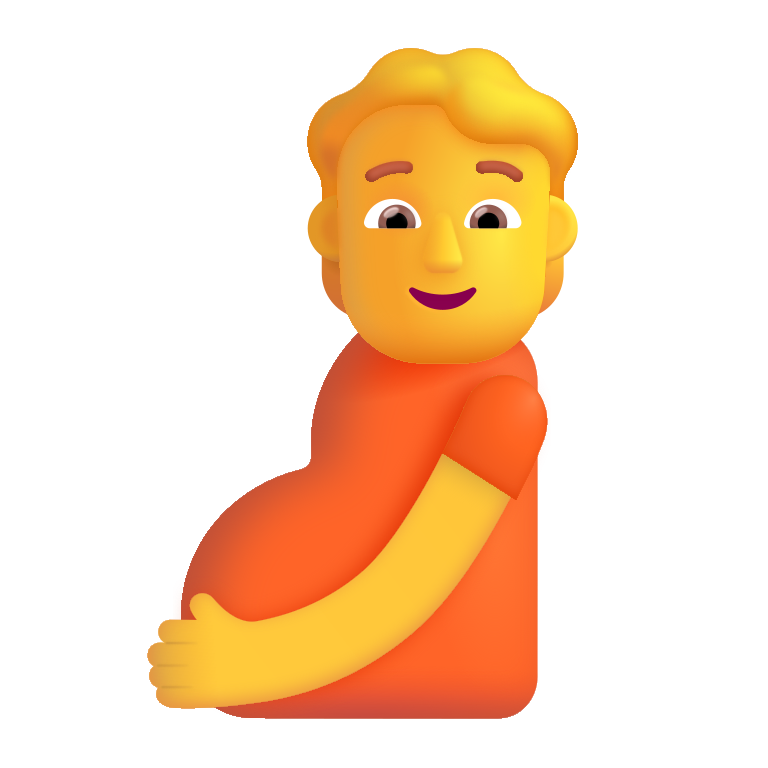
pregnant person color default